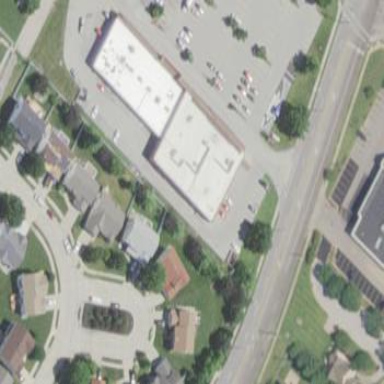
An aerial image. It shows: Retail building.